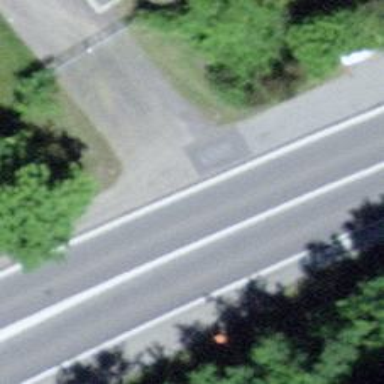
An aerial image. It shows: Trunk highway.